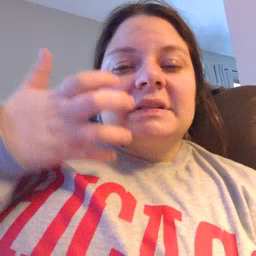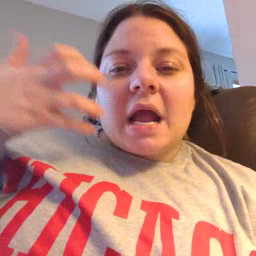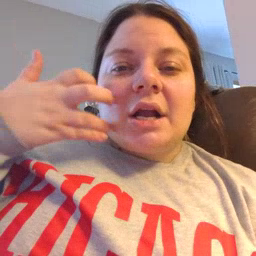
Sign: tiger